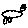
Label: cat